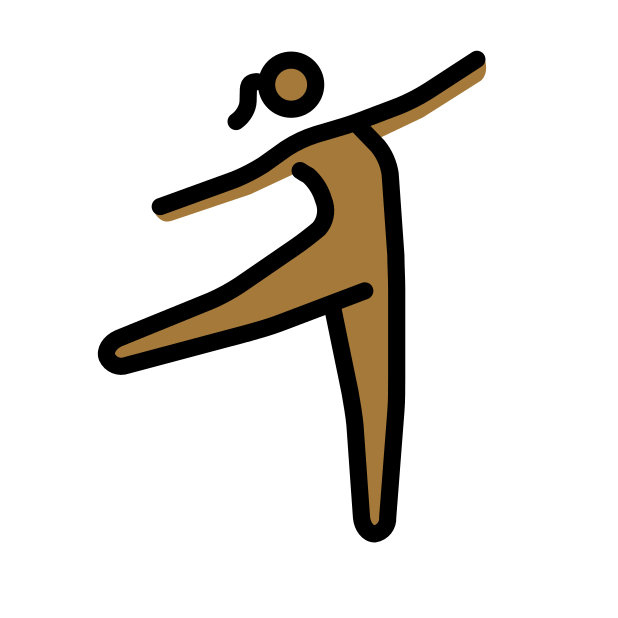
woman dancing: medium-dark skin tone